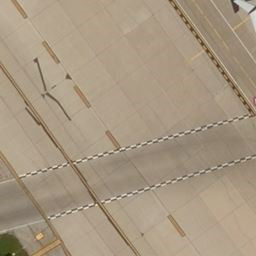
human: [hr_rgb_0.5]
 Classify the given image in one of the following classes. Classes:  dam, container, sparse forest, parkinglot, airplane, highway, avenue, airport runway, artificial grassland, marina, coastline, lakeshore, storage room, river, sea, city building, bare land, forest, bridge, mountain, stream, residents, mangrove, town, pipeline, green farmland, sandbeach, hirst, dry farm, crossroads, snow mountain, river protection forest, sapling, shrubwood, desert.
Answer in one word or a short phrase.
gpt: airport runway